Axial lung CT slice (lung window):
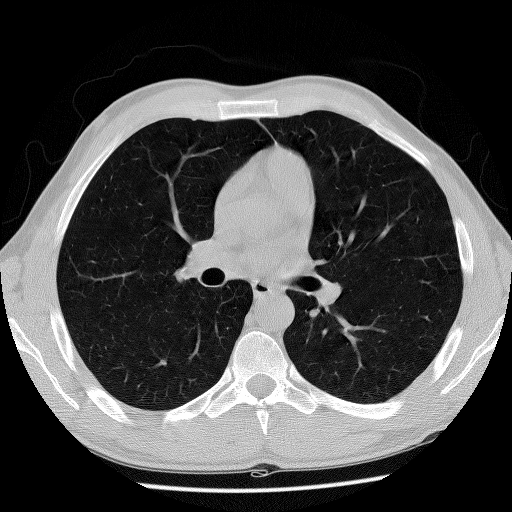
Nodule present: no